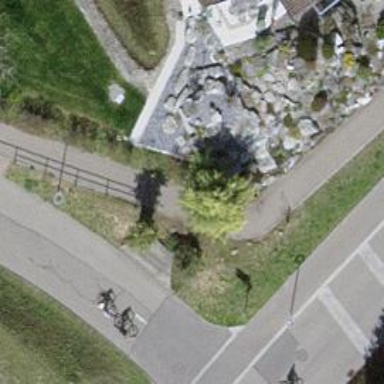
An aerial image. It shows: Bollard.